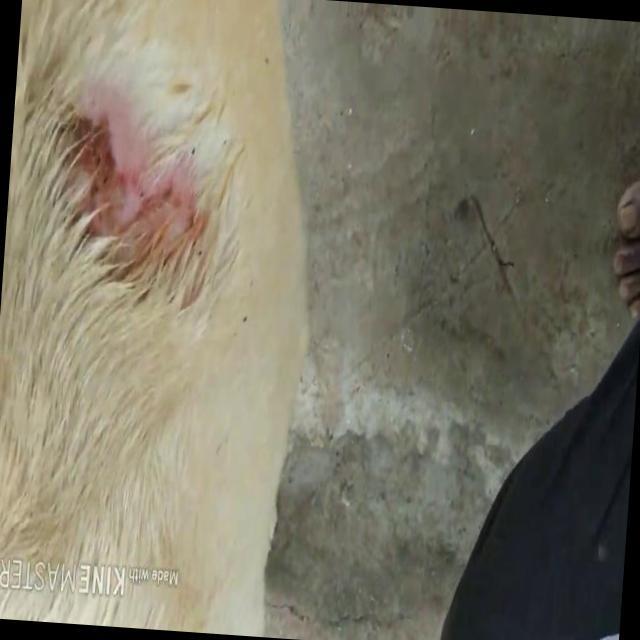
Canine dermatitis — inflammation of the skin presenting with erythema, pruritus, papules, and excoriation. May be allergic, contact, or atopic in origin.